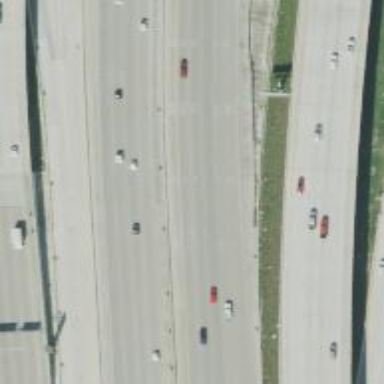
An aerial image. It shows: View of motorway.